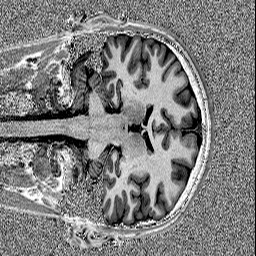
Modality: MP2RAGE
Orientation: coronal
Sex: male